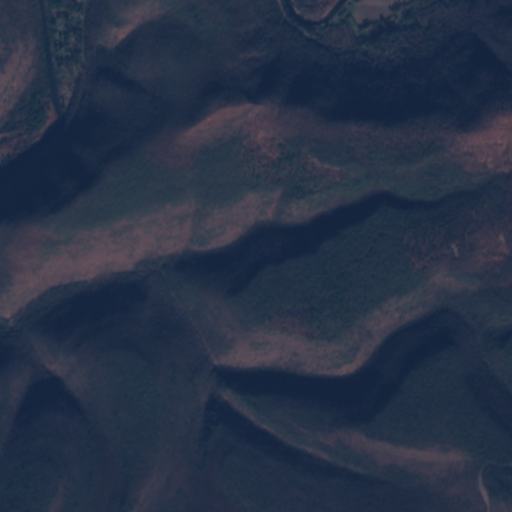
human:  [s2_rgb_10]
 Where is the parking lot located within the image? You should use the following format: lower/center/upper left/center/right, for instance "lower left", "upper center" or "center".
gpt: The parking lot is located in the center left of the image.
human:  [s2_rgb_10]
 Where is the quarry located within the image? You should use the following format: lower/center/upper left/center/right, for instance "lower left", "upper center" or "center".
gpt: There is no quarry in the image.